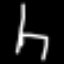
Label: chair